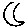
Label: moon